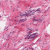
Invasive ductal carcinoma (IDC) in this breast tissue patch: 0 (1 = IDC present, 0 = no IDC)